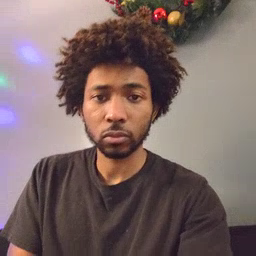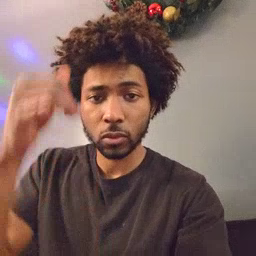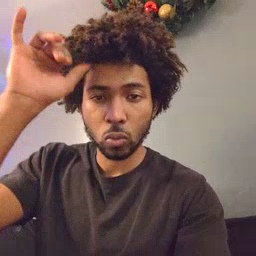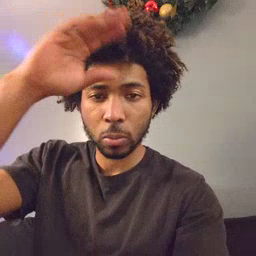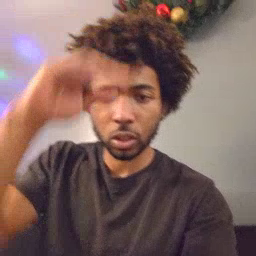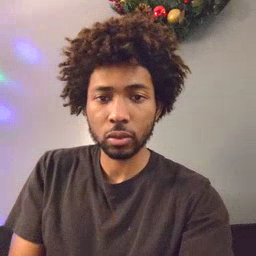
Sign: cowboy